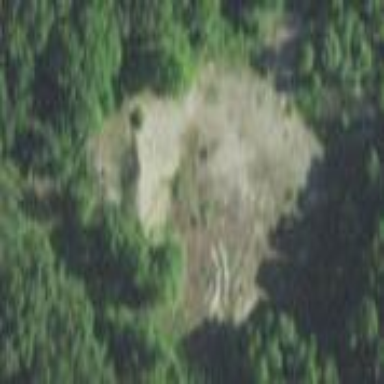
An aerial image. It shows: Quarry area where gravel is extracted.